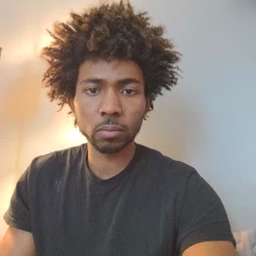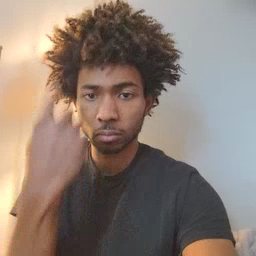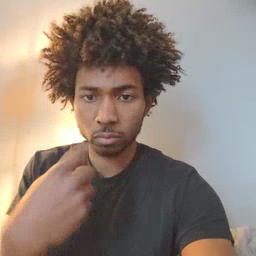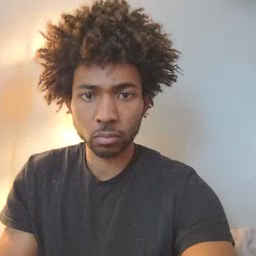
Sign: face